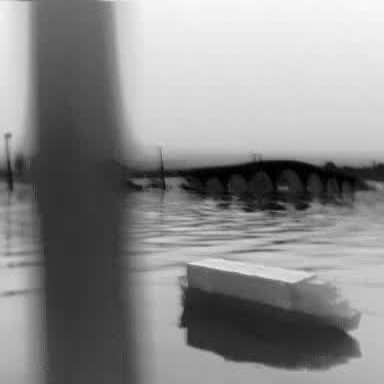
There is a fishing_boat in the infrared image.